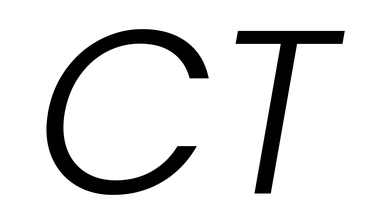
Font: Poppins-LightItalic